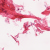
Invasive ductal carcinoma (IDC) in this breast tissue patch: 0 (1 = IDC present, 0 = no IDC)